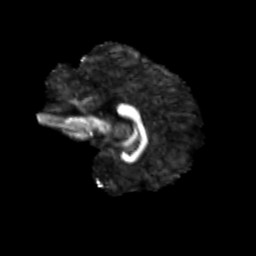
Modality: FA
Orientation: sagittal
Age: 20
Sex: female
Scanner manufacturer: siemens
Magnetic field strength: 3 T
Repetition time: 3.5 s
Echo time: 0.125 s